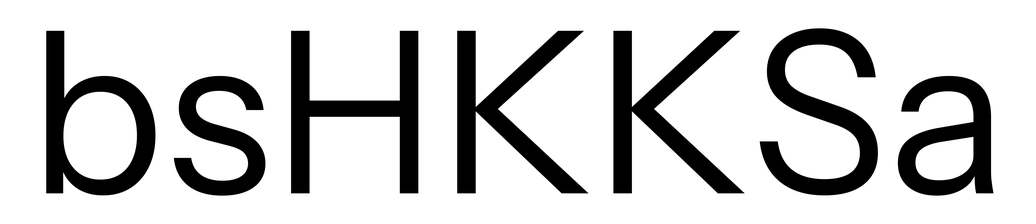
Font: InstrumentSans_Regular